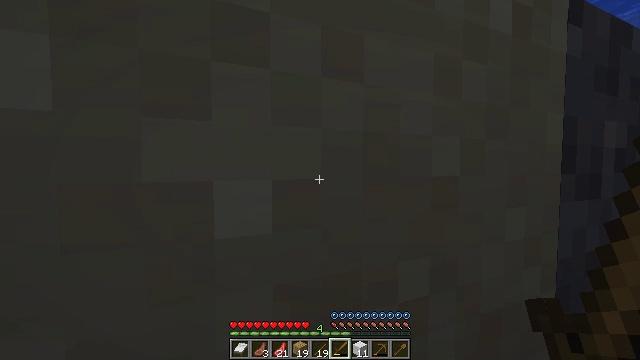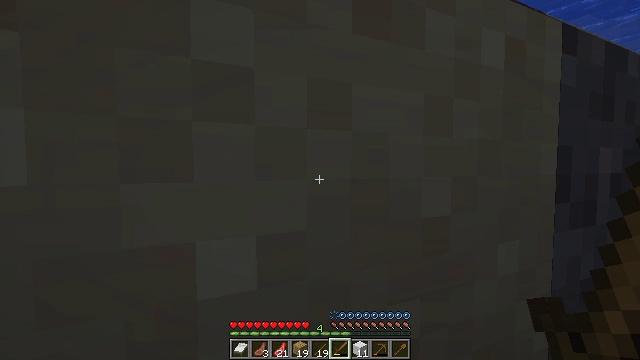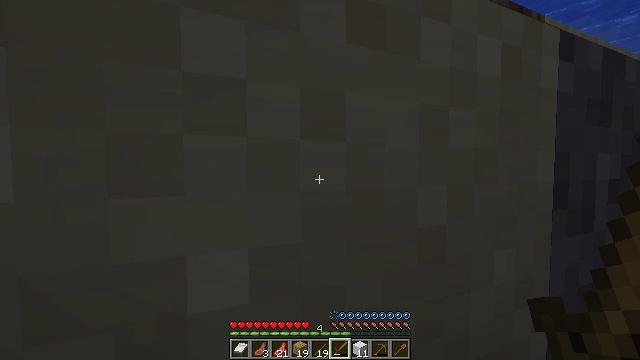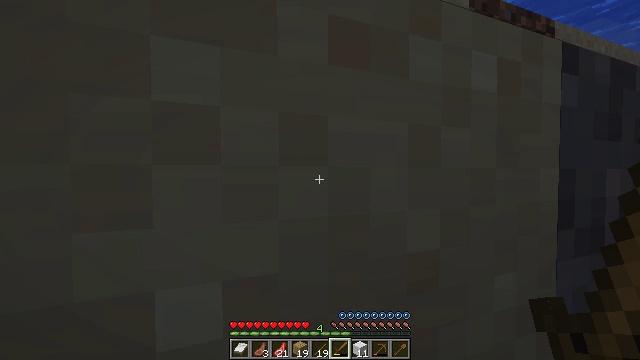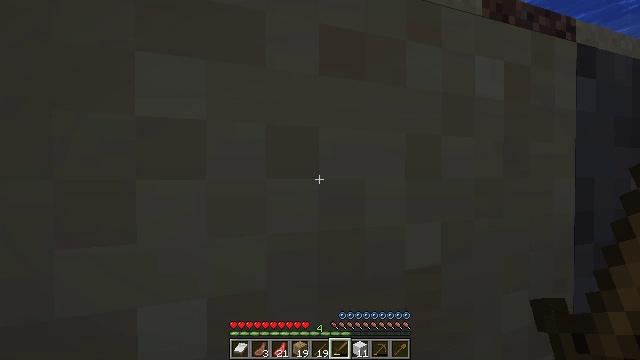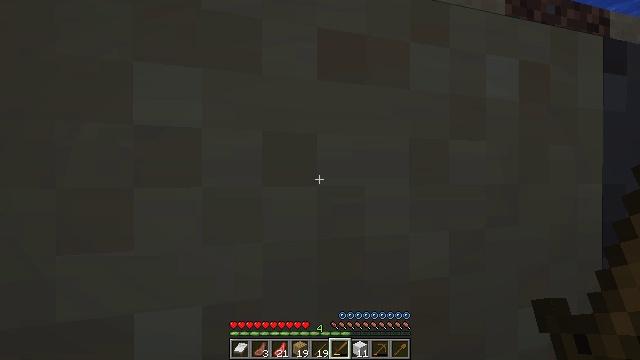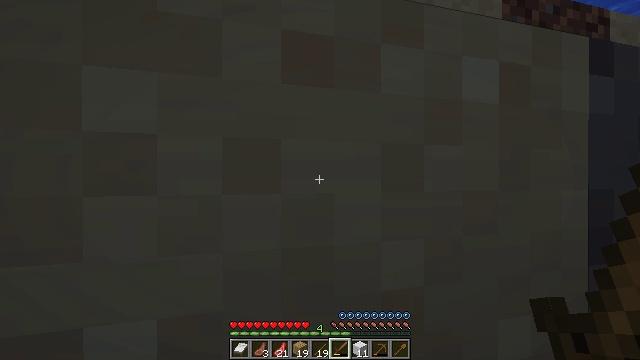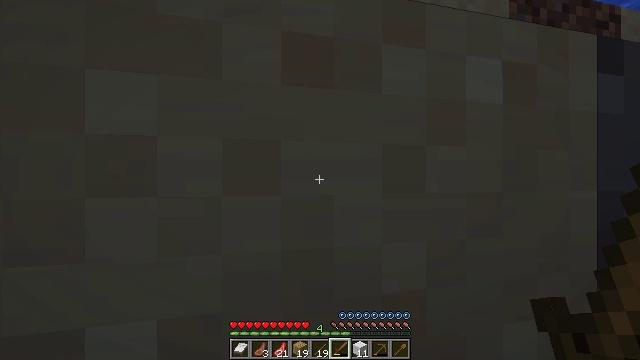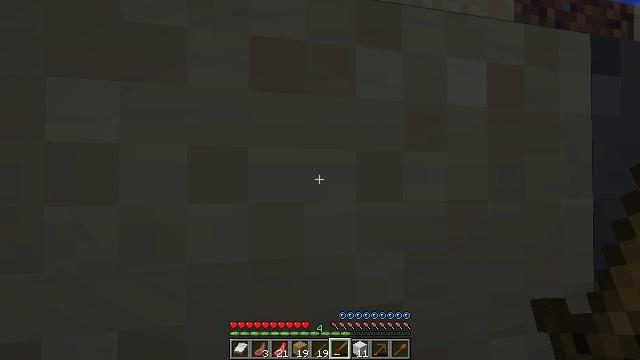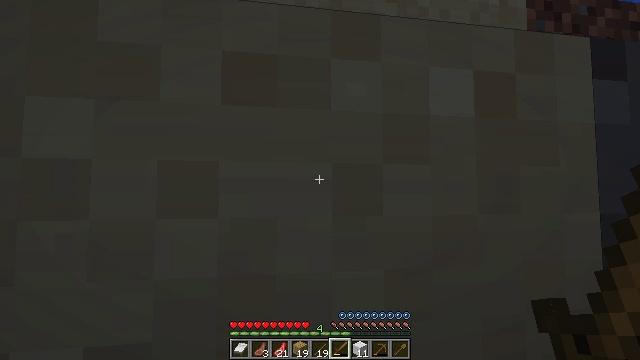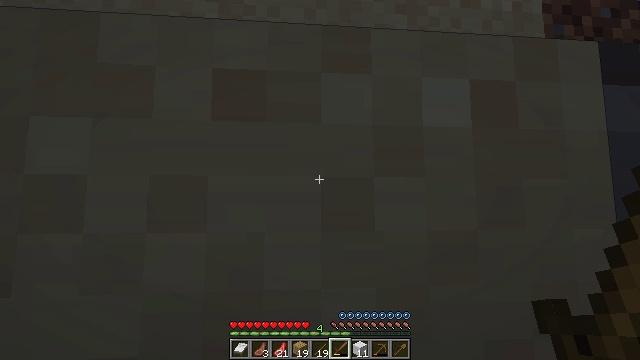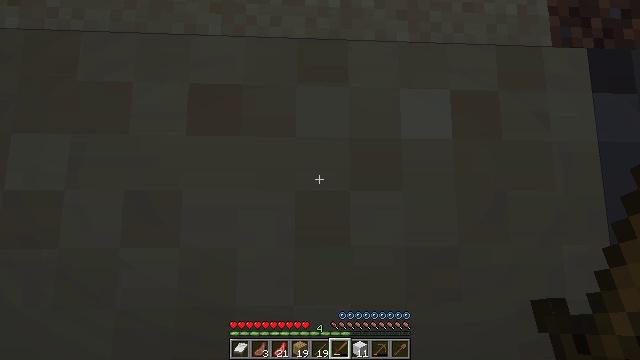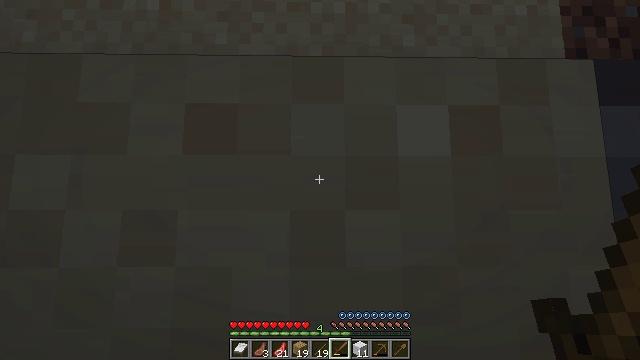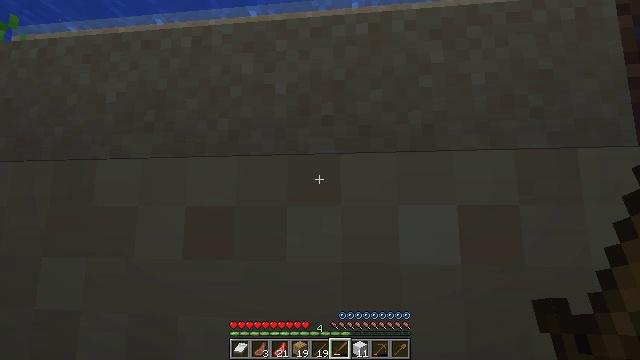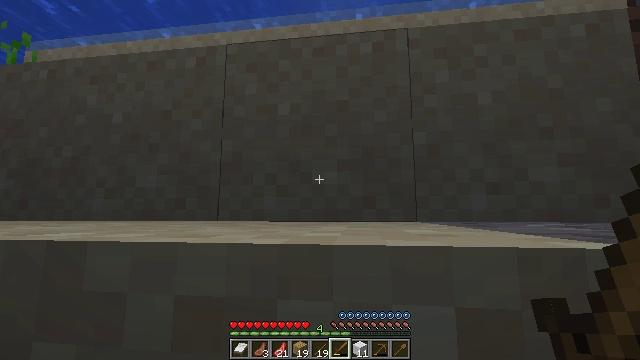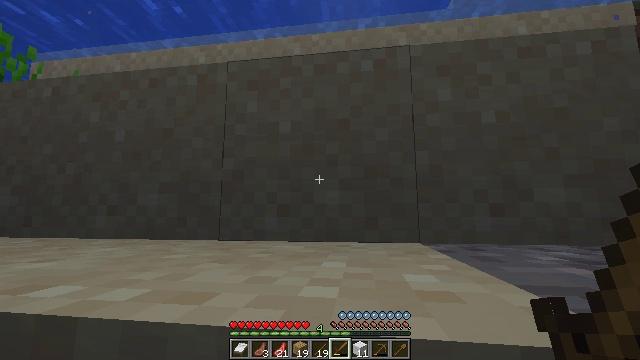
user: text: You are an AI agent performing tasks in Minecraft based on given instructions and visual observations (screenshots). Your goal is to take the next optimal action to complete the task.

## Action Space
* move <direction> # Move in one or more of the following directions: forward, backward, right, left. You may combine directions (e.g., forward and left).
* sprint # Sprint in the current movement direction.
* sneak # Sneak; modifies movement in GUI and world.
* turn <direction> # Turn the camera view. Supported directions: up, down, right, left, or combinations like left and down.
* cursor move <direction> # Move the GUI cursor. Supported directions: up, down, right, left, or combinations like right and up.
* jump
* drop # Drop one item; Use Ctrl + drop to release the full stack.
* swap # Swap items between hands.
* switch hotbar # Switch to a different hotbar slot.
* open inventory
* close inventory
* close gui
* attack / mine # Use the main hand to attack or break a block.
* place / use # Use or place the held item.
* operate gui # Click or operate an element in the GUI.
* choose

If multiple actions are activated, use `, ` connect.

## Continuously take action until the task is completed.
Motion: motion action
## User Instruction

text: Combat the rabbit.
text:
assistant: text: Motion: move forward, sprint
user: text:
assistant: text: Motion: move forward, sprint
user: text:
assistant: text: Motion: move forward, sprint, turn left and up
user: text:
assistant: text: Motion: move forward, sprint, turn left
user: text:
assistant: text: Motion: move forward, sprint, turn left
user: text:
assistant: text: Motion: move forward, sprint
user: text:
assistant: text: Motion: move forward, sprint, turn left
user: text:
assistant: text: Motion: move forward, sprint, turn left
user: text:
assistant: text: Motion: move forward, sprint, turn left and up
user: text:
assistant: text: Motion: move forward, sprint, turn left and up
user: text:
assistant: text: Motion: move forward, sprint, turn left and up
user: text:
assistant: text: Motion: move forward, sprint, turn left, jump
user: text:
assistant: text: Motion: move forward, sprint, turn left, jump
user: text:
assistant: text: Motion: move forward, sprint, turn left, jump
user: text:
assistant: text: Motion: move forward, sprint, jump
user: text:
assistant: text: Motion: move forward, sprint, jump
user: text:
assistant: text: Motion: move forward, sprint
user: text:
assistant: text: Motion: move forward, sprint
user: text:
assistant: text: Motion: move forward, sprint
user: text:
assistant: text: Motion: move forward, sprint
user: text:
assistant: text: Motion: move forward, sprint
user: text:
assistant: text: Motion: move forward, sprint
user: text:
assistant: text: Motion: move forward, sprint
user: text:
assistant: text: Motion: move forward, sprint
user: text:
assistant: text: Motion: move forward, sprint
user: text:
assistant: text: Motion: move forward, sprint
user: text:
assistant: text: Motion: move forward, sprint
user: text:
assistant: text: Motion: move forward, sprint
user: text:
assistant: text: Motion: move forward, sprint
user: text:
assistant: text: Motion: move forward, sprint, jump